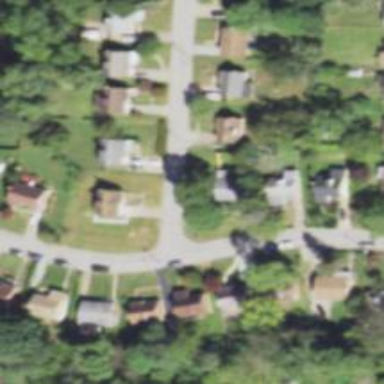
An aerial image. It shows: Driveway.